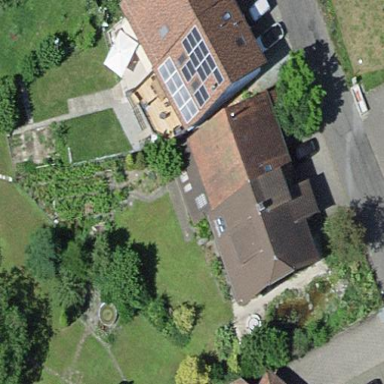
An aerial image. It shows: Garden area designated for leisure land.